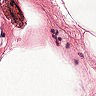
Metastatic tissue present: no